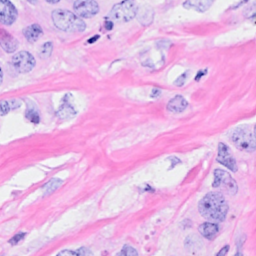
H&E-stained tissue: Breast